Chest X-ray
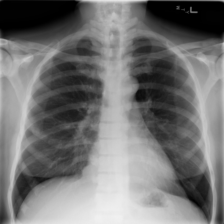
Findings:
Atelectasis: negative
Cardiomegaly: negative
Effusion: negative
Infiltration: negative
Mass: negative
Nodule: negative
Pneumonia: negative
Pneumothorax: negative
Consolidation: negative
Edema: negative
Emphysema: negative
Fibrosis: negative
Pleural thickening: negative
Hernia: negative